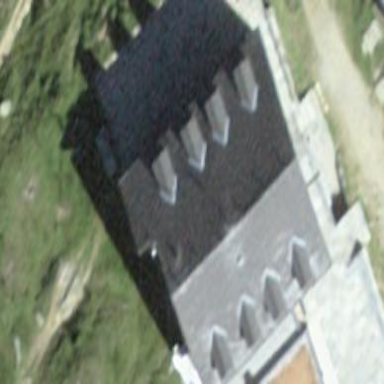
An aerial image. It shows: Hotel with gabled roof.